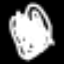
Label: donut